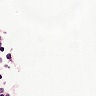
Metastatic tissue present: no